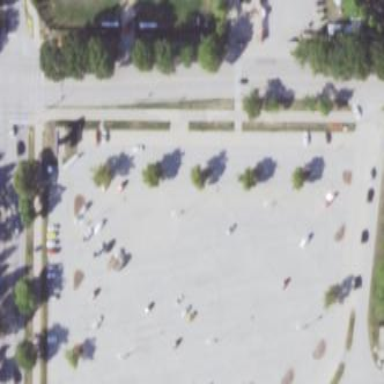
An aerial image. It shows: Parking area with orange surface.